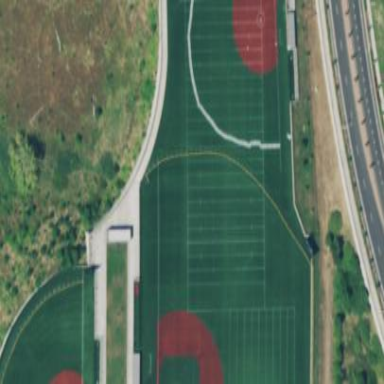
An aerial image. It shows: Softball pitch for leisure sports.